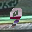
Label: 9